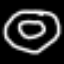
Label: donut